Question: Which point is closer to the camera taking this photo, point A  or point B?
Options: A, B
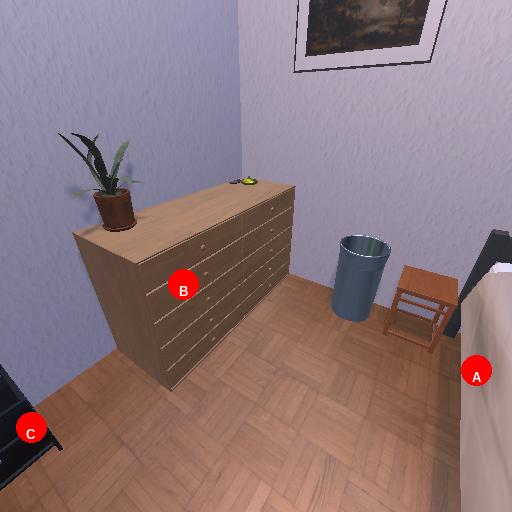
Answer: A